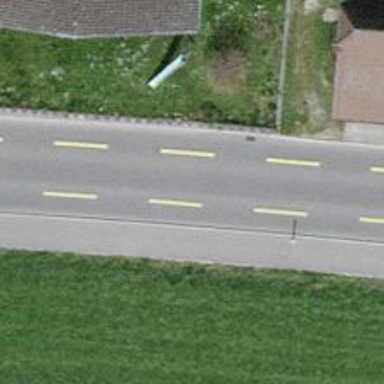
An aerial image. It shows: Tertiary road with designated cycle lane.